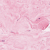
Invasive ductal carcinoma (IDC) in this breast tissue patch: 0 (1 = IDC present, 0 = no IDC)